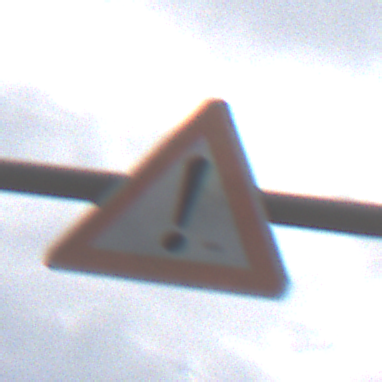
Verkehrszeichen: Gefahrenstelle
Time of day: Midday
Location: Outdoor (RoadRail)
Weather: PartlyCloudy
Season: NotSpecified
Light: Natural